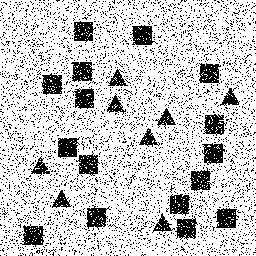
Squares: 16
Triangles: 8
Stars: 0
Total shapes: 24